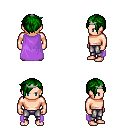
a pixel art fantasy rpg character, male body template, human, light skin, lavender cape, metal pants, green pixie cut hairstyle, silver tiara, four views (front, back, left, right), 2x2 character sprite sheet, small pixel art, hard edges, no anti-aliasing